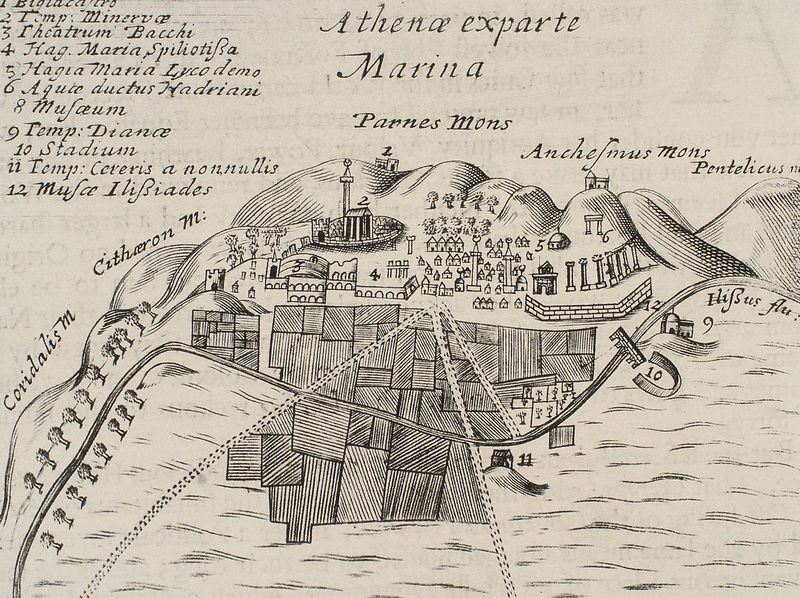
Titel: Athen vom Meer aus gesehen (aus: “Eine Reise nach Griechenland)
Künstler: George Wheler
Schlagwörter: baum, berg, meer, wasser, bäume, fluss, stadt, ufer, schwarz, skizze, strasse, säulen, weiss, zeichnung, gebäude, weg, felder, häuser, hügel, kirche, wege, theater, turm, holzschnitt, küste, schrift, ansicht, berge, flächen, dorf, mauer, hafen, gerade, antike, stich, schwarzweiß, text, beschriftung, karte, plan, tempel, landkarte, museum, legende, athen, athena, grundriss, stadion, latein, genau, stadtplan, stadium, gekippt, parnass, mons, marina, schhlüssel, chathen, exparte, piräus, ladkarte, berle